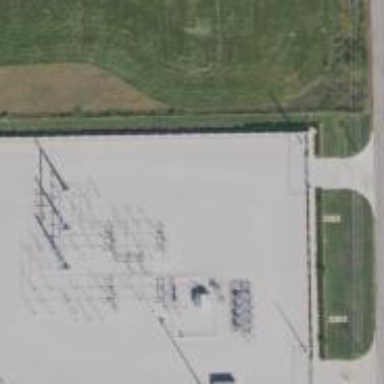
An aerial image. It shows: Outdoor distribution substation protected by fence.